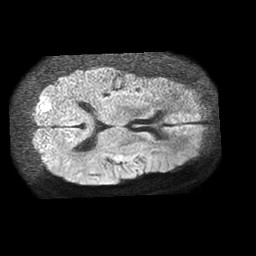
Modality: TRACE
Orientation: axial
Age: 60
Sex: male
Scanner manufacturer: philips
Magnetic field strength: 1.5 T
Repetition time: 4.177 s
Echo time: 0.0766 s